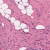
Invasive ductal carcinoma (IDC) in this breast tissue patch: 1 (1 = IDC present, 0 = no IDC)